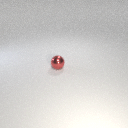
small red metal sphere